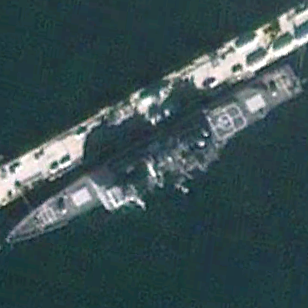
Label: cruiser